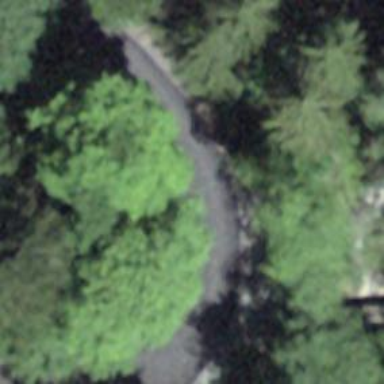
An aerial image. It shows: Path.